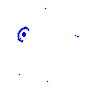
Particle: electron